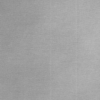
Label: dusty